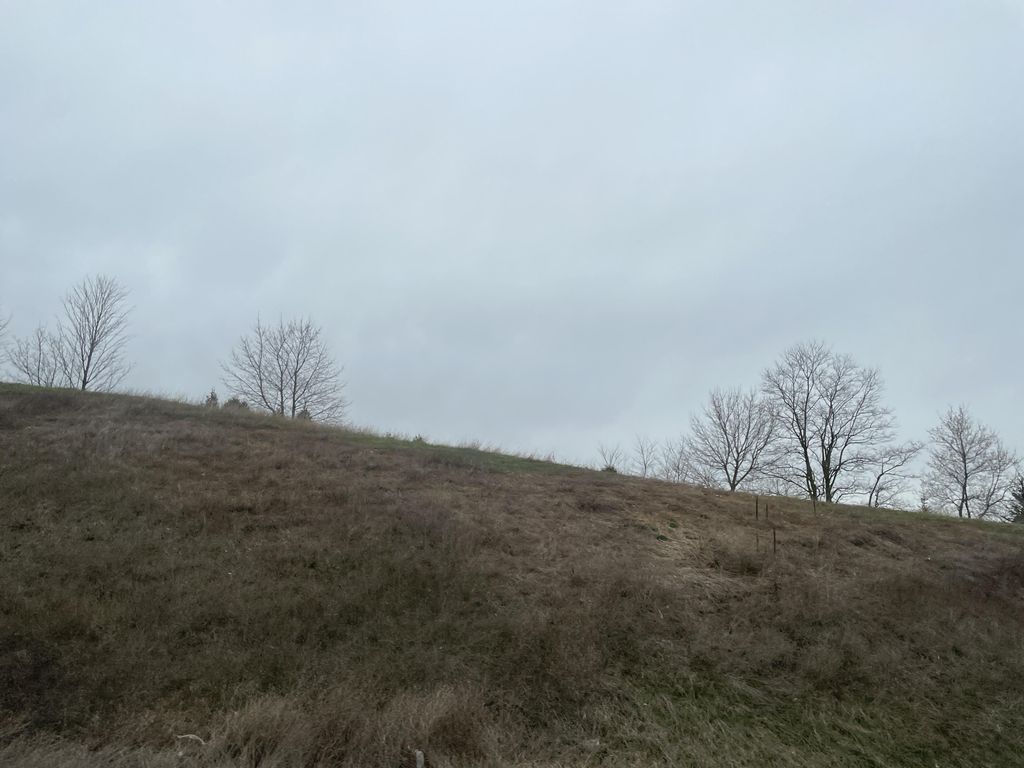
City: kitchener-waterloo